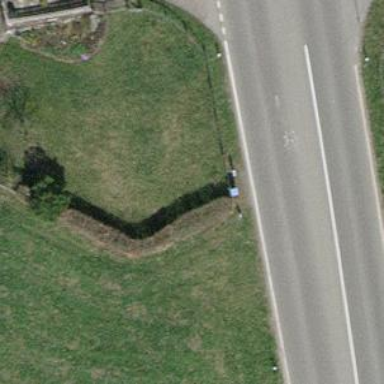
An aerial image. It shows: Hedge acting as barrier.